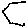
Label: hexagon